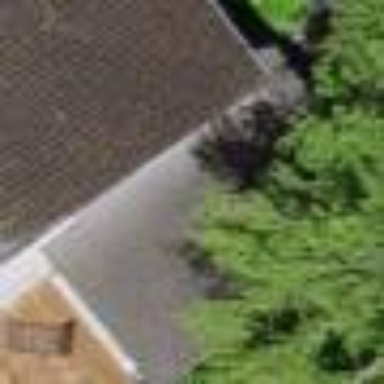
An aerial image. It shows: Part of building.